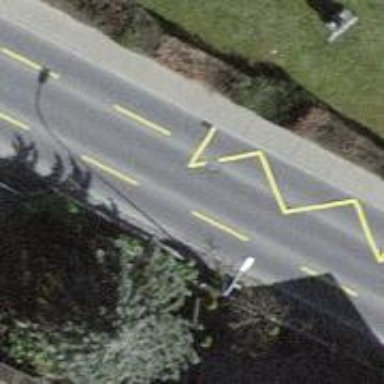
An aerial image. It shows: Bus stop with designated public transport stop position.